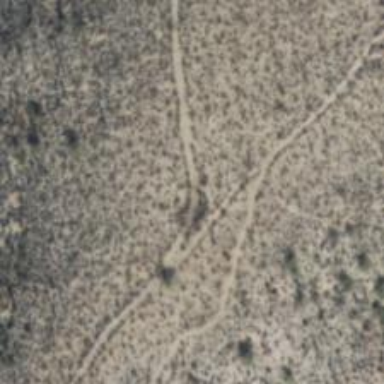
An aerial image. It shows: Path.